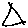
Label: triangle